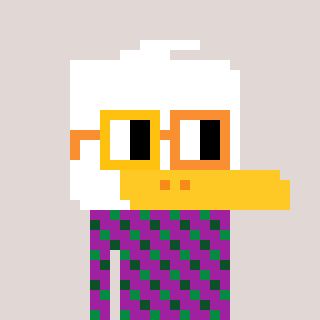
a pixel art character with square yellow and orange glasses, a duck-shaped head and a magenta-colored body on a warm background